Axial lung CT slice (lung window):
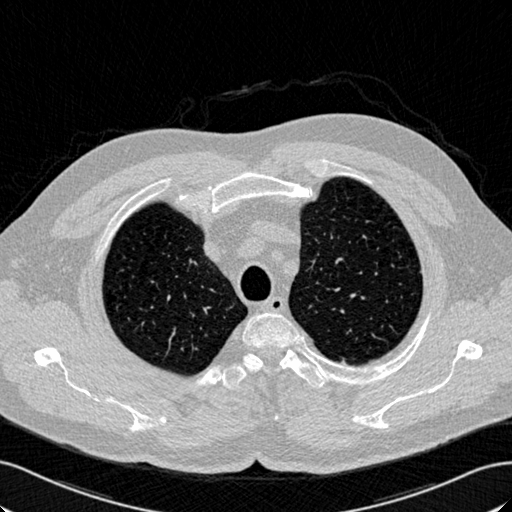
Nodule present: no